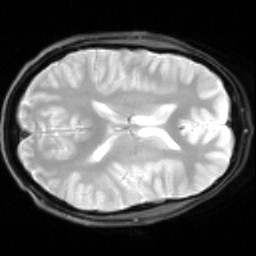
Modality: inplaneT2
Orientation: axial
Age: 22
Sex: male